Question: I am using IFTTT to post to Facebook page from pinterest RSS.
Here is the url of RSS Feed - <URL>
What I want to do is replace all 236x string with 564x in the RSS feed result.
As I wrote this code to replace 236x with 564x in Javascript .
'''
var url=Feed.newFeedItem.EntryImageUrl;
var newurl=url.replace(/236x/g,'564x');
'''

But it seems it is not working can any one help me with proper filter code for IFTTT in Javascript , TypeScript.
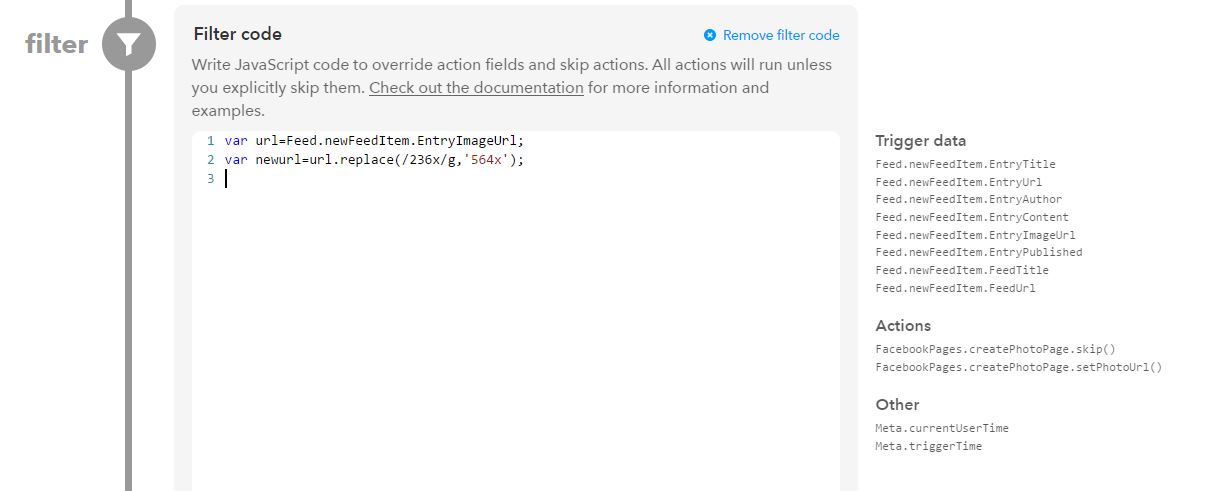
Answer: You can use 'FacebookPages.createPhotoPage.setPhotoUrl()' action to override the url field :
'''
var url = Feed.newFeedItem.EntryImageUrl;
var newurl = url.replace(/236x/g,'564x');
FacebookPages.createPhotoPage.setPhotoUrl(newurl);
'''
Note that you have a list of all available functions for the specified services at the right of the filter code window